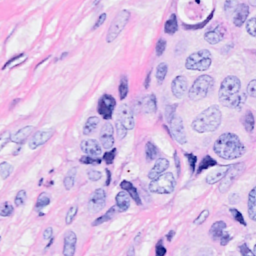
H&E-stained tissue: Breast